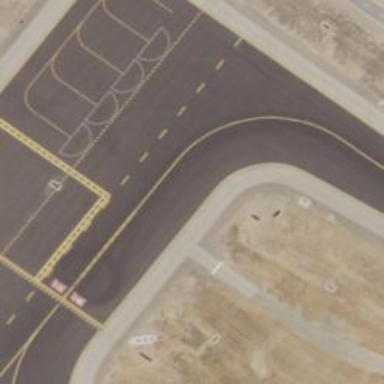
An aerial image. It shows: View of taxiway at the airport.